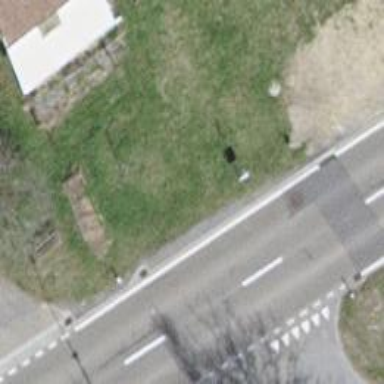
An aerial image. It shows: Bus stop with platform for public transport.